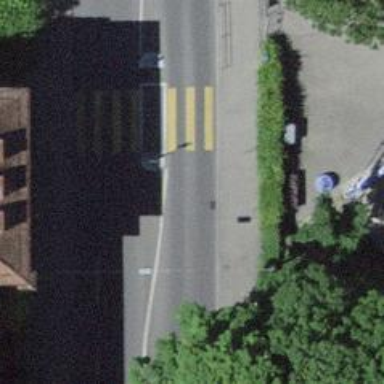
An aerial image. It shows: Marked road crossing with pedestrian island.